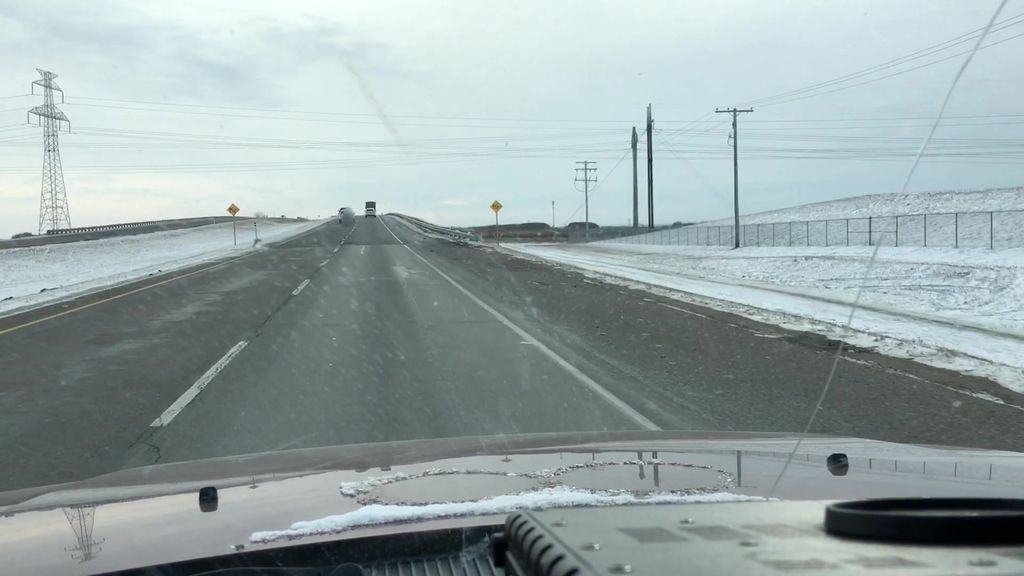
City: saskatoon